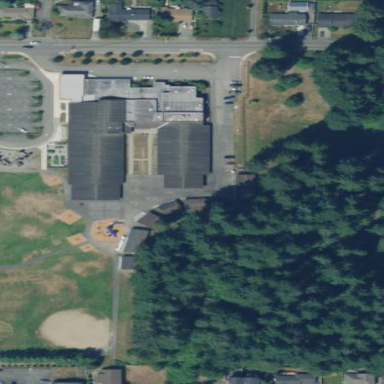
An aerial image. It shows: Elementary school building.